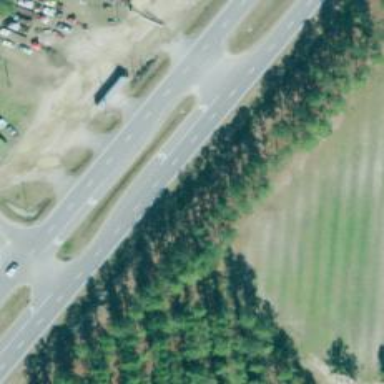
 surfaced with asphalt. It is classified as trunk highway."